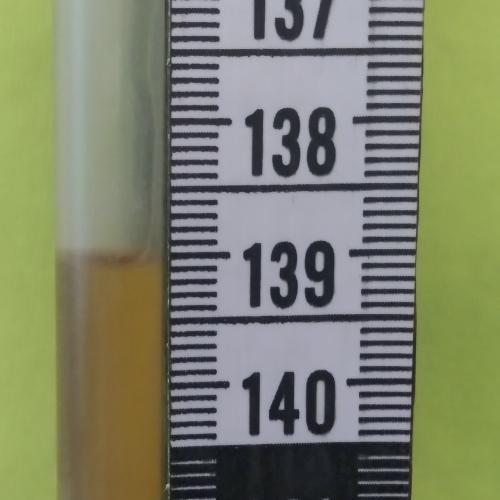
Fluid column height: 139.0 cm